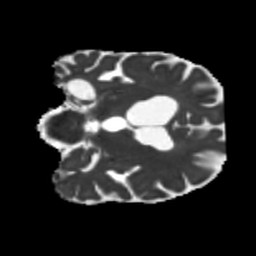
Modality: MD
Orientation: coronal
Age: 75
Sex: male
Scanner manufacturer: siemens
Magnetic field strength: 3 T
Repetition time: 5.25 s
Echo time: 0.08 s